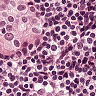
Metastatic tissue present: yes